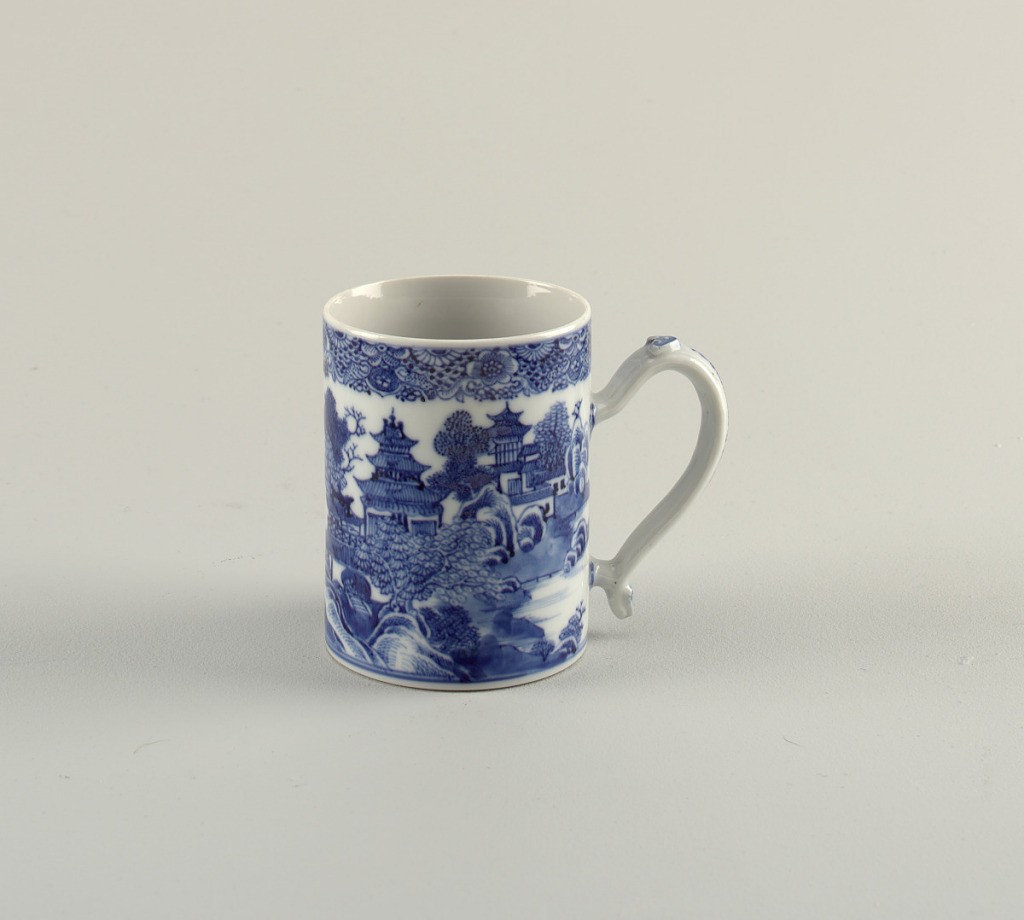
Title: Mug
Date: late 18th–early 19th century
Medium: porcelain
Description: Mug with loop handle; Chinese landscape in blue on white ground. Upper rim decorated with floral band.